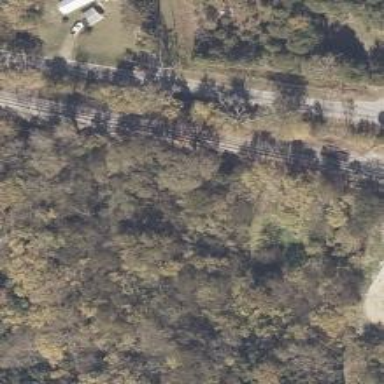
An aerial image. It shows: Railway spur service.